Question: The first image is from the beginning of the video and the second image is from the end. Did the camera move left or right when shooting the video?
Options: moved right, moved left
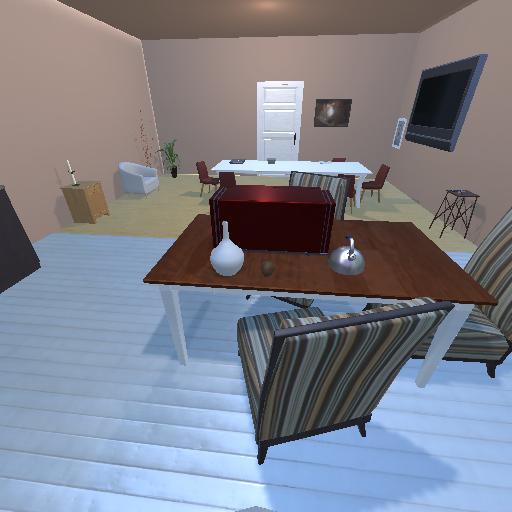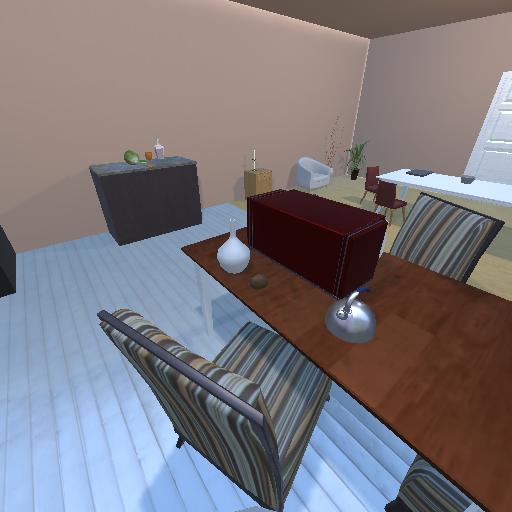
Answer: moved right